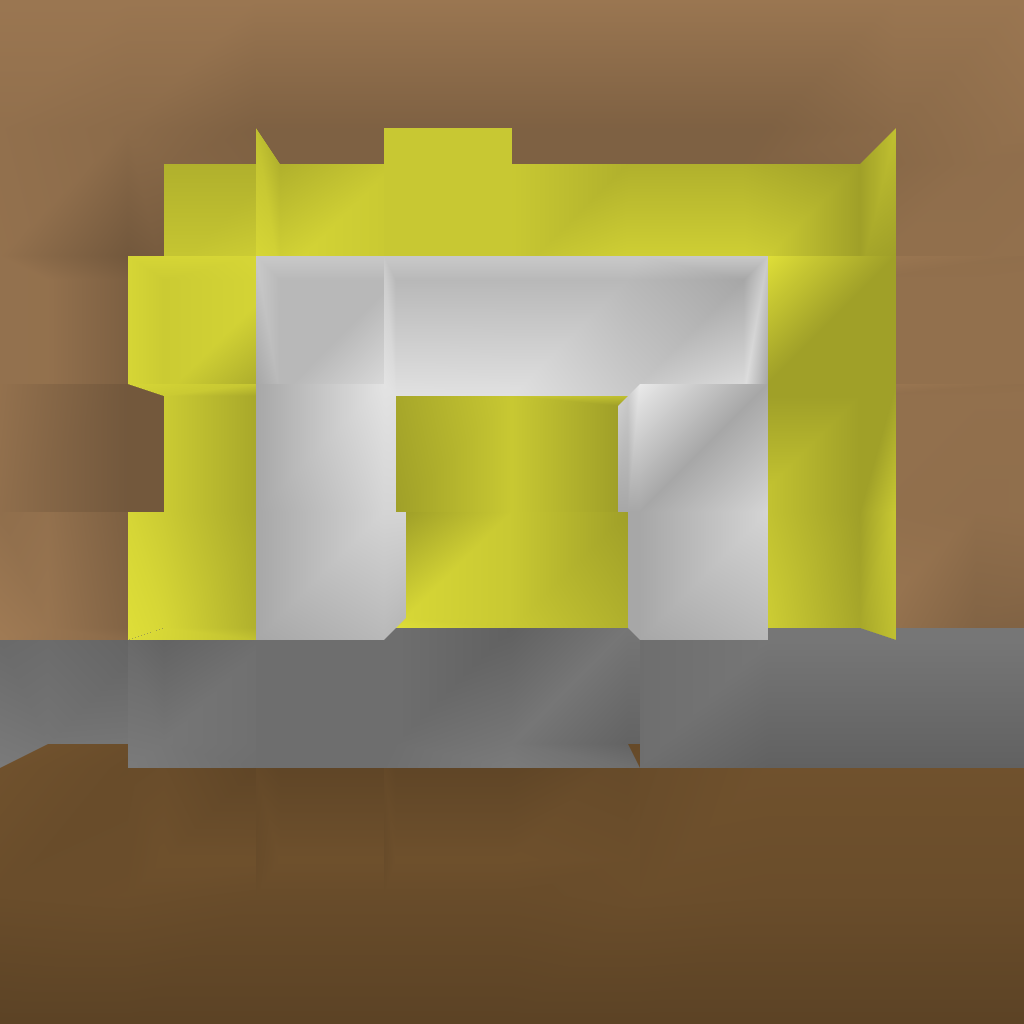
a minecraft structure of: Redstone Door bad low quality